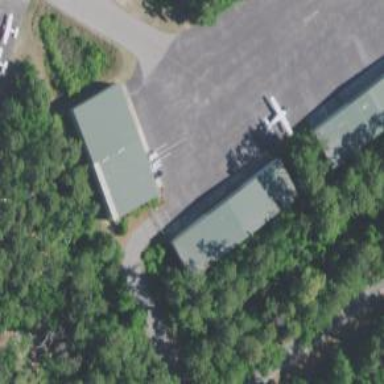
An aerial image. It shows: Hangar.